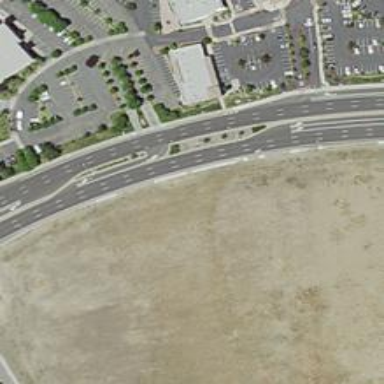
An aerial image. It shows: Secondary link road.